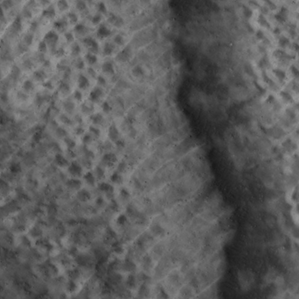
Label: non_frost